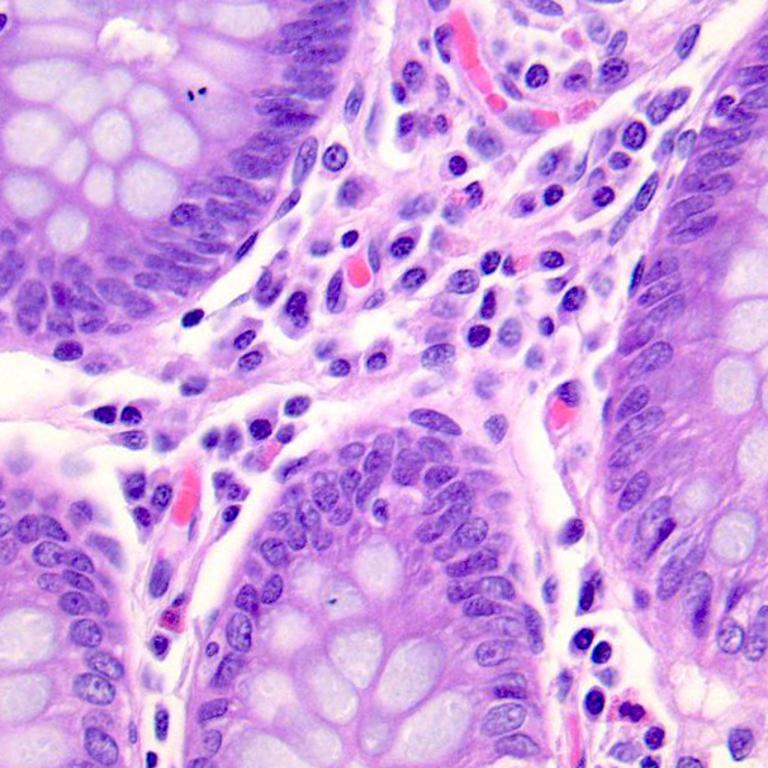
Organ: colon
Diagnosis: benign